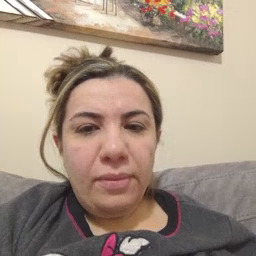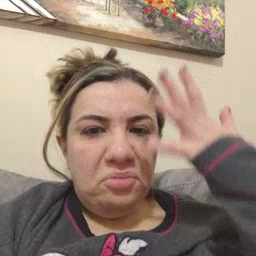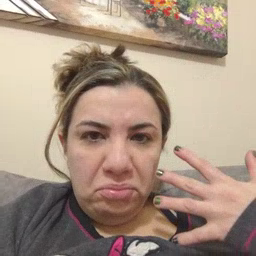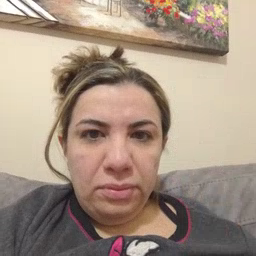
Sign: sad